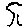
Label: tree